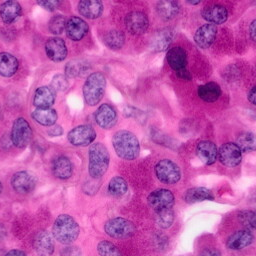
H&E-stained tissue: Pancreatic